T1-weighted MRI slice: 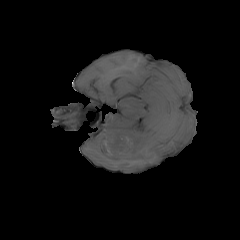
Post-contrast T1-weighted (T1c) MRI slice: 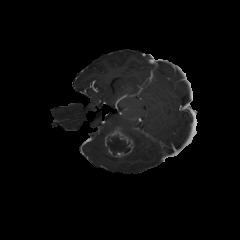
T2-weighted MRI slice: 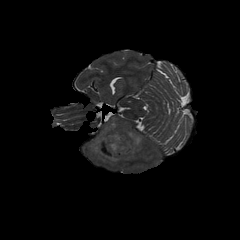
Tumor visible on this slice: yes